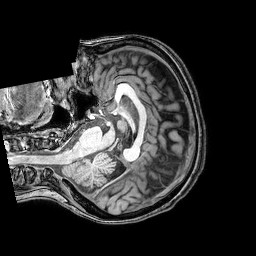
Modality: T1w
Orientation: axial
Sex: female
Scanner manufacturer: philips
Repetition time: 0.00817 s
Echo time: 0.00375 s